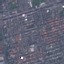
Land use / land cover: Residential